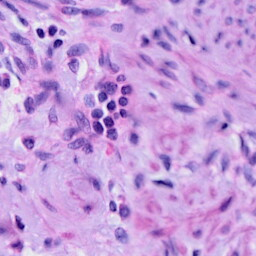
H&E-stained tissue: Cervix